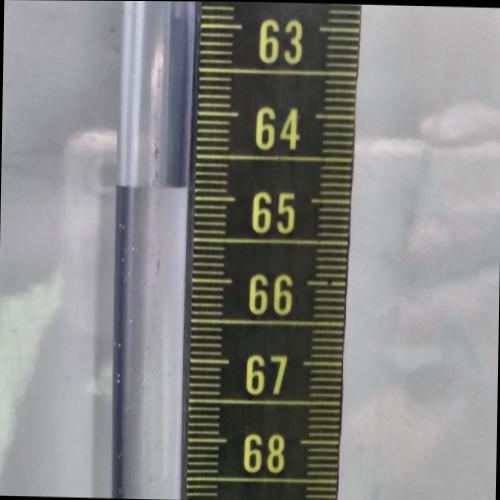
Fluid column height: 64.9 cm